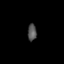
Tissue: lung
Cell type: Endothelial cells
Senescence score: 0.1975
Nuclear area (px): 146
Mean DAPI intensity: 83.11